Field crop: maize
Growth stage: 2
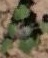
Species: chenopodium